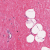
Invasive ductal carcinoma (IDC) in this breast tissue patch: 0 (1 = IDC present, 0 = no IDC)